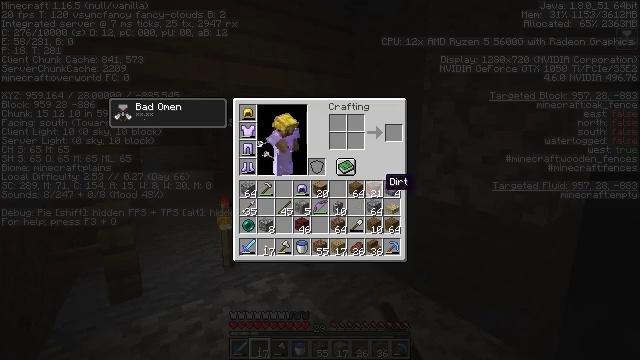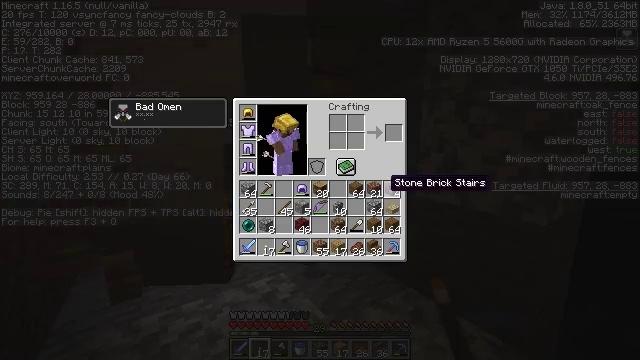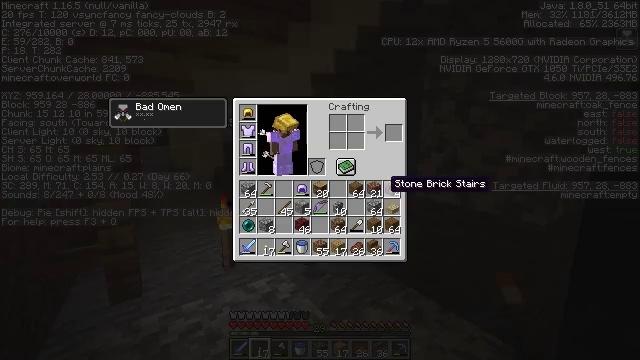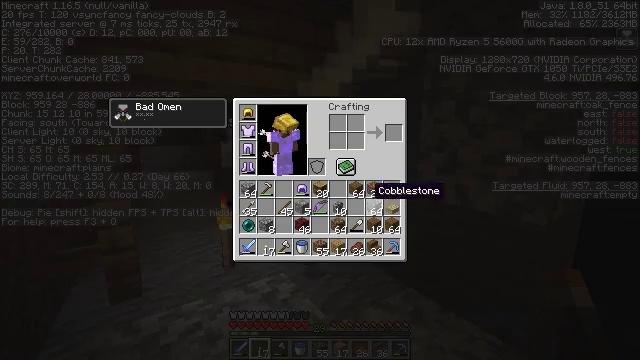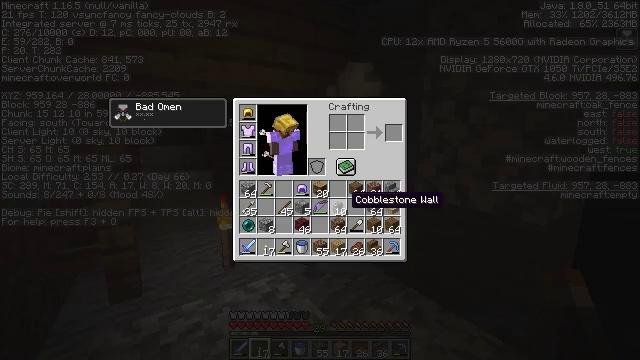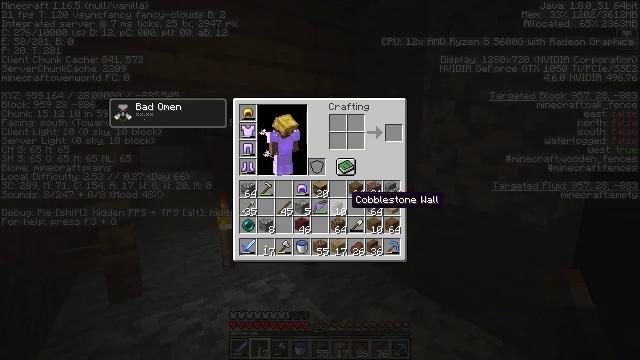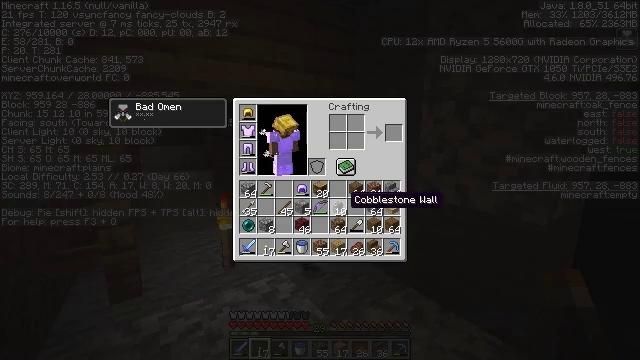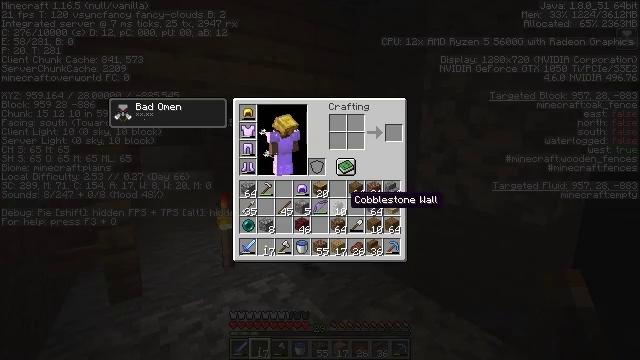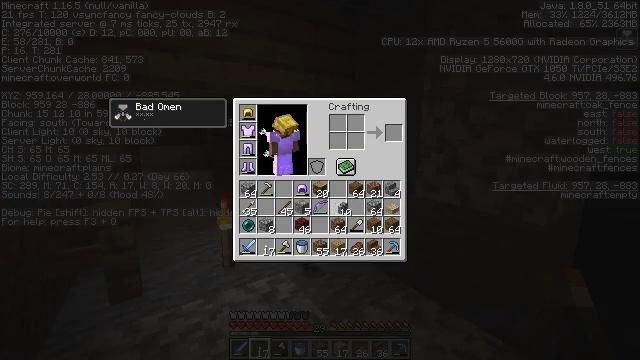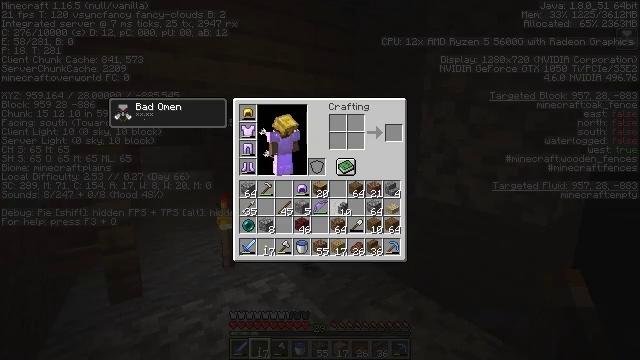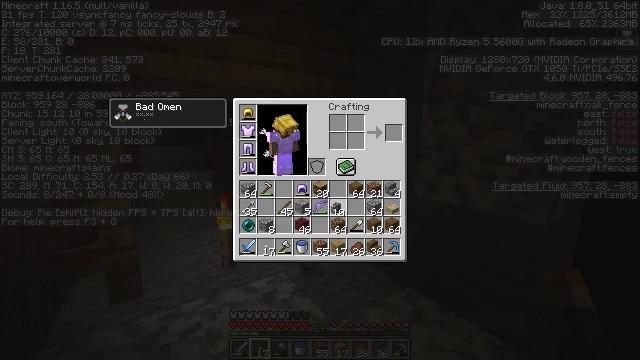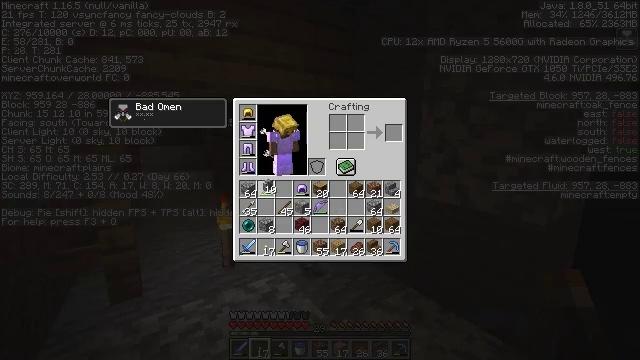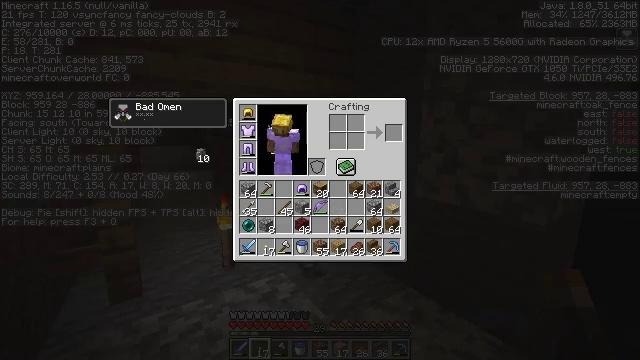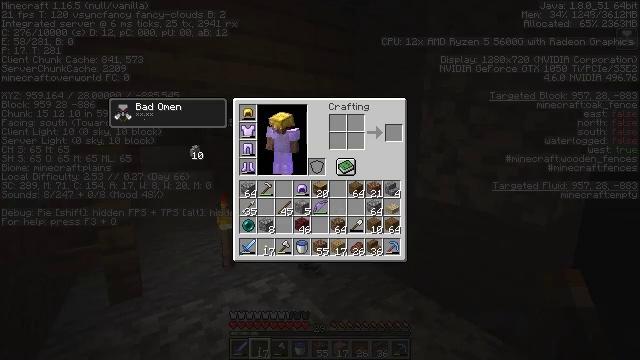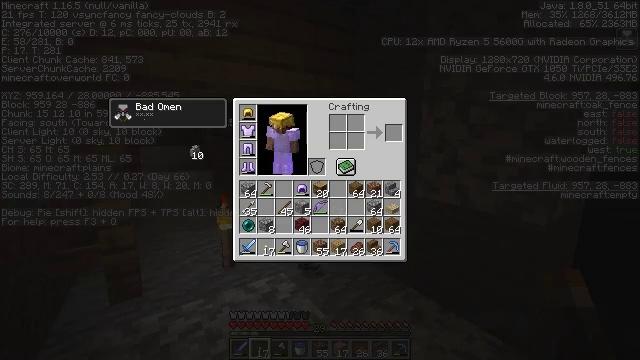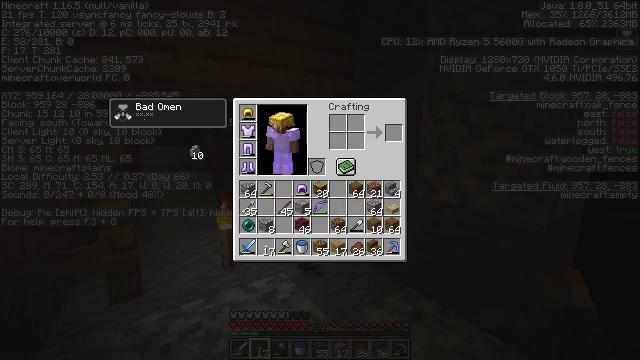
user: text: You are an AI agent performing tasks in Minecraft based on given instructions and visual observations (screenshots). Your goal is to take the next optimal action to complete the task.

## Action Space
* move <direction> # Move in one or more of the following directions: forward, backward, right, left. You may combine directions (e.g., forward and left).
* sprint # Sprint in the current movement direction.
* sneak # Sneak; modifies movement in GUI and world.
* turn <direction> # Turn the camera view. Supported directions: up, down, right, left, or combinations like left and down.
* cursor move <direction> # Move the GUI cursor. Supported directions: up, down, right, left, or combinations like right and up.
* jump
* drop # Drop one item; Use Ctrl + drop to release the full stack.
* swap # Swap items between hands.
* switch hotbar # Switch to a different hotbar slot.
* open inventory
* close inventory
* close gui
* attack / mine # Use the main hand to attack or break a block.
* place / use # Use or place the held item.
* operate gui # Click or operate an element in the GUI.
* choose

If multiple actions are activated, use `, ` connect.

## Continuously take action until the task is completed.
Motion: motion action
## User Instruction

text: Drop a cobblestone wall.
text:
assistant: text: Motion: open gui
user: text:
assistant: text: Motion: no_op
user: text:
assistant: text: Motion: cursor move left and down
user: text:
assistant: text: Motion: cursor move left and down
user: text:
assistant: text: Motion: no_op
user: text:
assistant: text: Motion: no_op
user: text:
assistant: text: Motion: no_op
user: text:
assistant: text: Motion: operate gui
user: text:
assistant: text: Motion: operate gui
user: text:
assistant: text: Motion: operate gui
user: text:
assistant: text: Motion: cursor move left and up
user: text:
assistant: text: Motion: cursor move left and up
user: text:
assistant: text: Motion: operate gui
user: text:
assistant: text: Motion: operate gui
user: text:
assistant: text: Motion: operate gui
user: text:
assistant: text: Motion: no_op
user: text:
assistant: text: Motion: cursor move right and down
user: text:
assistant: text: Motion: cursor move right and down
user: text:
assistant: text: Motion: cursor move right
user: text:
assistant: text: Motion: cursor move right
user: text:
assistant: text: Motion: no_op